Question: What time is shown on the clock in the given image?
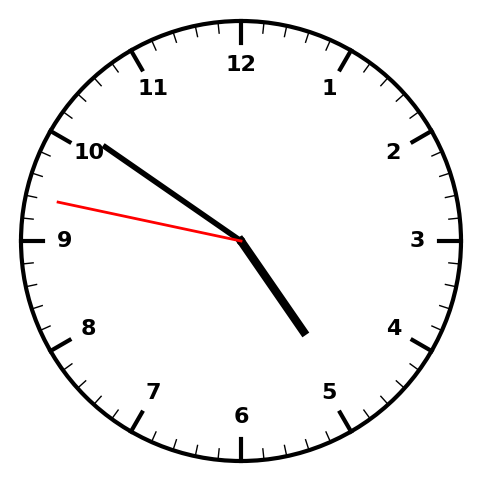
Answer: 04:50:47